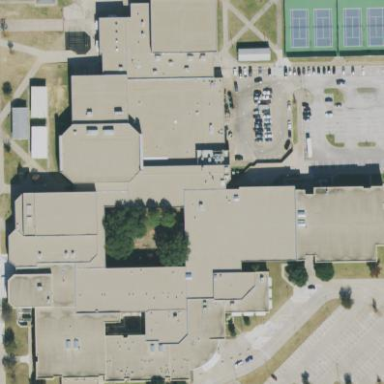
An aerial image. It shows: School building.